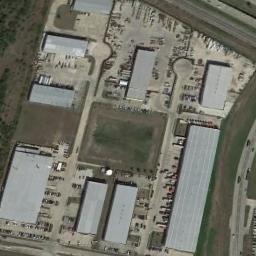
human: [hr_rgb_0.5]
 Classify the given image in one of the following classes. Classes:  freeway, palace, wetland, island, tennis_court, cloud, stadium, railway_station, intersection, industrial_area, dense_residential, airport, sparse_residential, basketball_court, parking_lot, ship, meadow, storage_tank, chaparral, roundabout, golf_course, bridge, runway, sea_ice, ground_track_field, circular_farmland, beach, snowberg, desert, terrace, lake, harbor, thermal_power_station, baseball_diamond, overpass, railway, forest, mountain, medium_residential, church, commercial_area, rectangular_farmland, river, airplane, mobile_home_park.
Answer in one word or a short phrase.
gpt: industrial_area